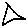
Label: triangle